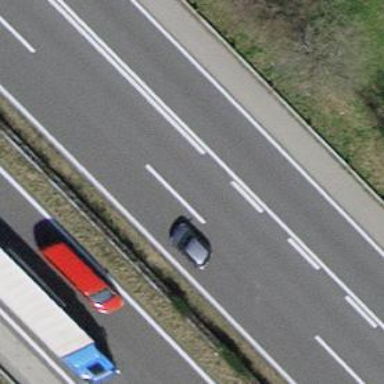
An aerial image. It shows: Motorway junction.